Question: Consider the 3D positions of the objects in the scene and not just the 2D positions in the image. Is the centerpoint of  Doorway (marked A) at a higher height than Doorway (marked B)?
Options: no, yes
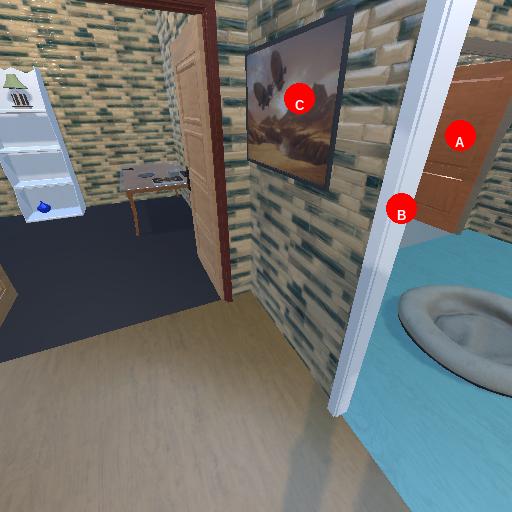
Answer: no